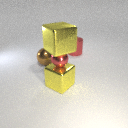
large yellow metal cube above large yellow metal cube